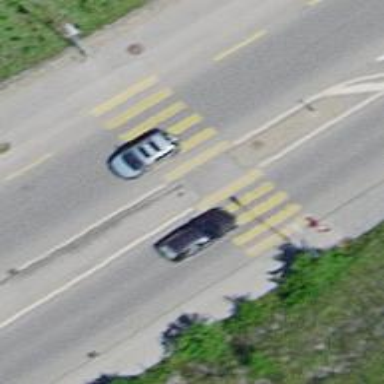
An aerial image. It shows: Marked crossing on the road.